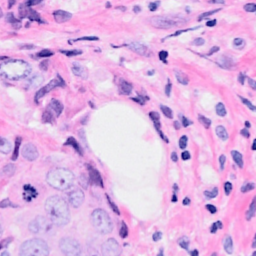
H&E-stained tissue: Breast